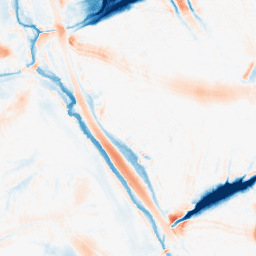
Category: morphological
Decomposition family: morphological
Decomposition parameters: operation: average
size: 20
Upsampling method: sinc_hamming
Upsampling parameters: scale: 4
kernel_size: 16
Upsampling scale: 4